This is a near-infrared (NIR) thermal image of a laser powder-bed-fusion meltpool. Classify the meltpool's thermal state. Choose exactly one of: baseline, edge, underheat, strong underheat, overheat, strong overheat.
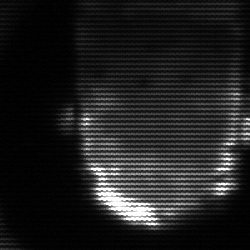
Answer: baseline